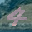
Label: 4